三年级 · 算术
(5 分)

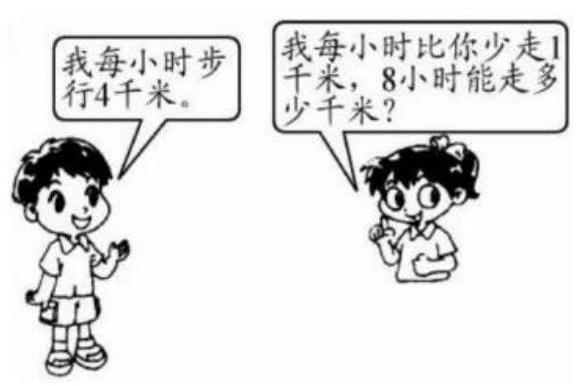
答案: 解 $4-1=3$ (千米) $3 \times 8=24$ (千米)